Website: bh-photo
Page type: payment
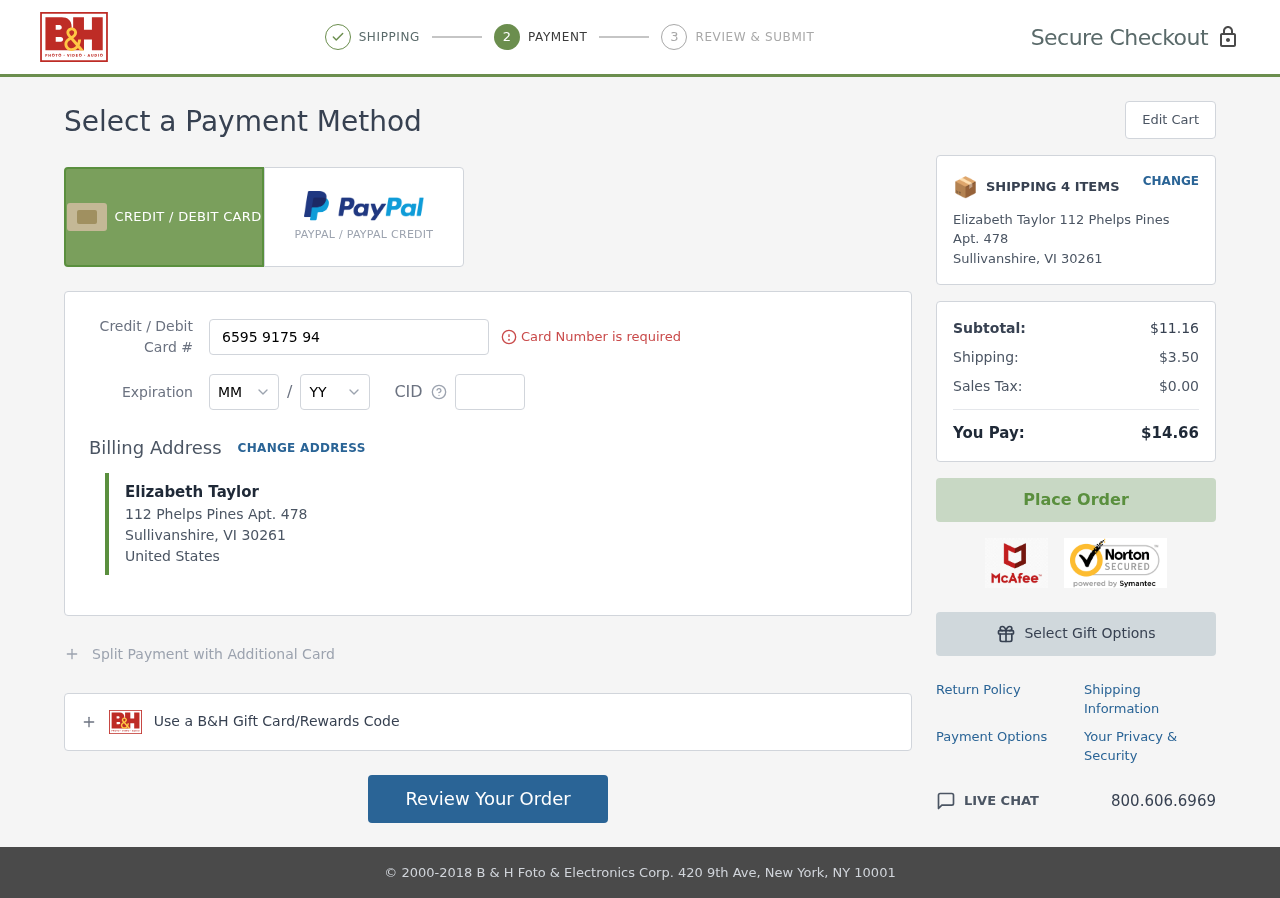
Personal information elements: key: PII_CARD_CVV
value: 218
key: PII_CARD_EXPIRY_MONTH
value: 12
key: PII_CARD_EXPIRY_YEAR
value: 30
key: PII_CARD_NUMBER
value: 6595 9175 9414 3813
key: PII_CITY
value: Sullivanshire
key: PII_COUNTRY
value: United States
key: PII_FULLNAME
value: Elizabeth Taylor
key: PII_POSTCODE
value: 30261
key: PII_STATE_ABBR
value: VI
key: PII_STREET
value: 112 Phelps Pines Apt. 478
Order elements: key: ORDER_NUM_ITEMS
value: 4
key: ORDER_SUBTOTAL
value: $11.16
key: ORDER_SHIPPING_COST
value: $3.50
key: ORDER_TAX
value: $0.00
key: ORDER_TOTAL
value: $14.66